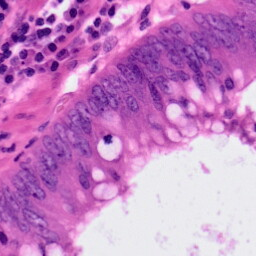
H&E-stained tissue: Colon